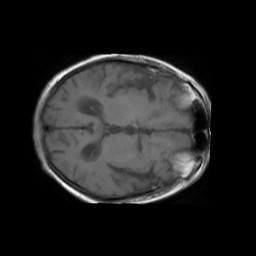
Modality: T1w
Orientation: axial
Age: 85
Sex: male
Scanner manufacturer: philips
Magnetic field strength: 1.5 T
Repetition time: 0.55 s
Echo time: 0.015 s